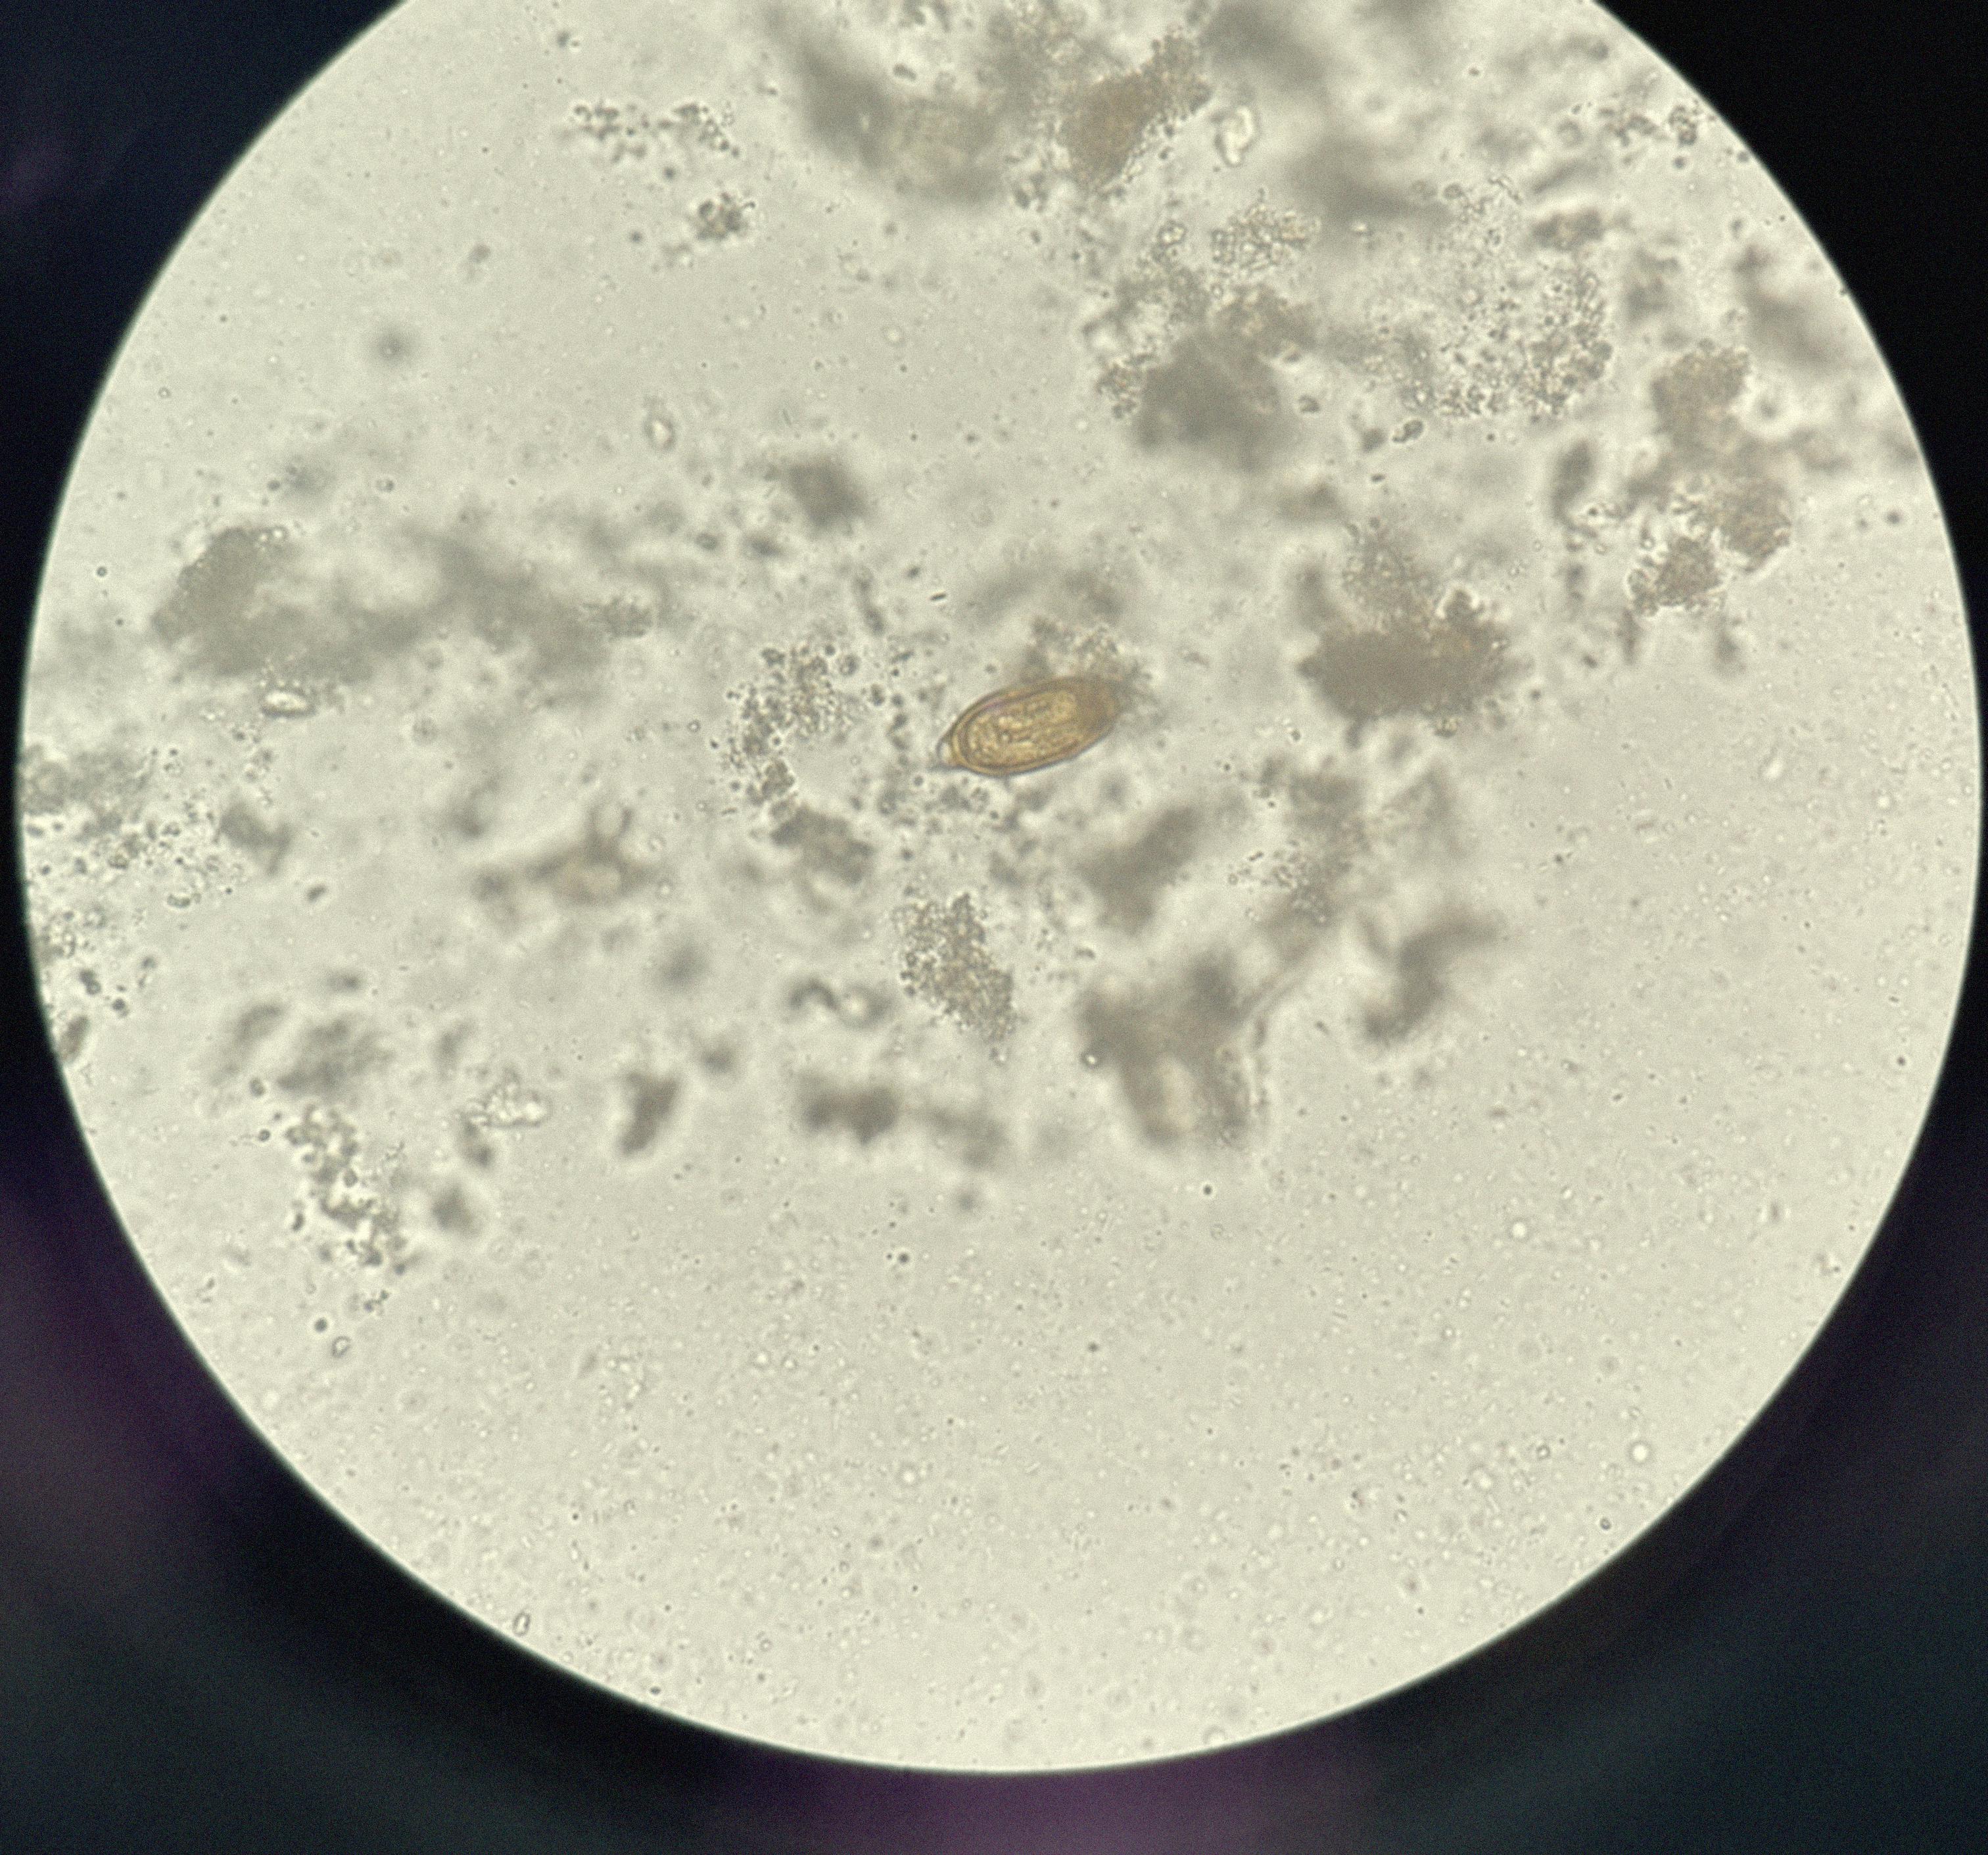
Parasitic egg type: Trichuris trichiura